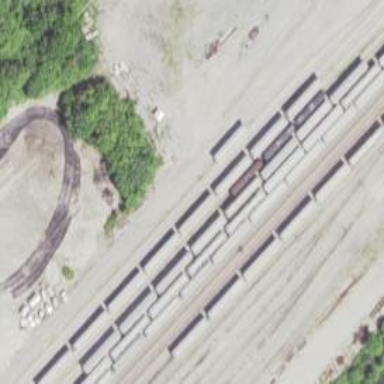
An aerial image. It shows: View of railway yard.